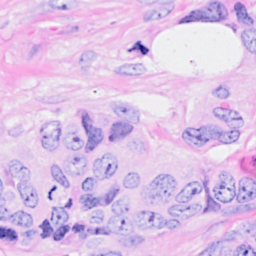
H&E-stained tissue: Breast